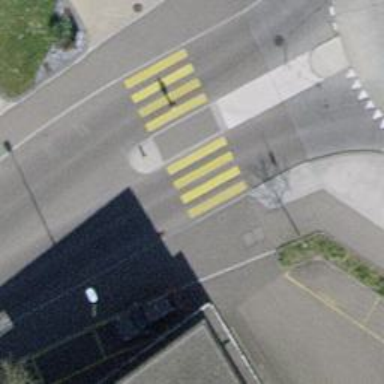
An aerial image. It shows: Zebra crossing on the road.